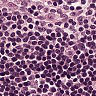
Metastatic tissue present: no